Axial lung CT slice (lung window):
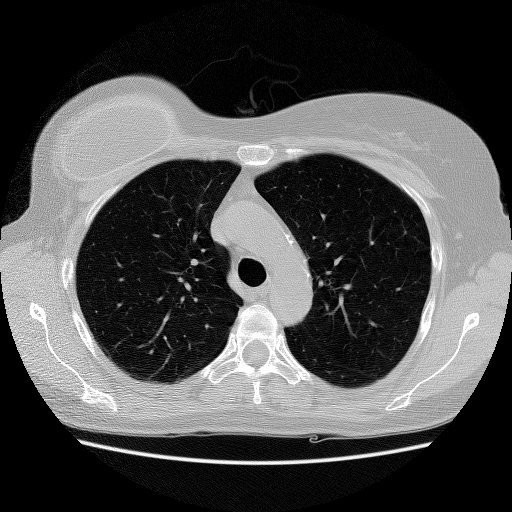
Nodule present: no